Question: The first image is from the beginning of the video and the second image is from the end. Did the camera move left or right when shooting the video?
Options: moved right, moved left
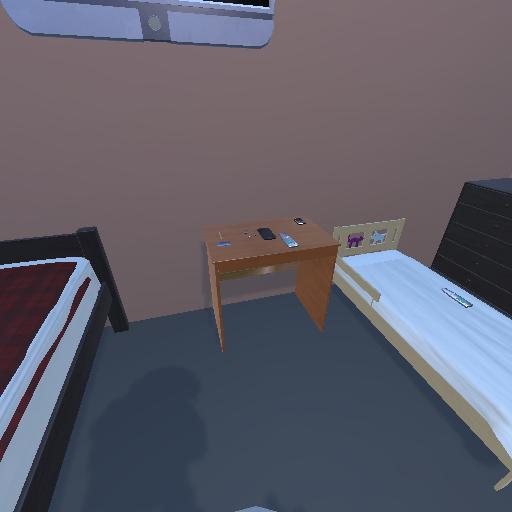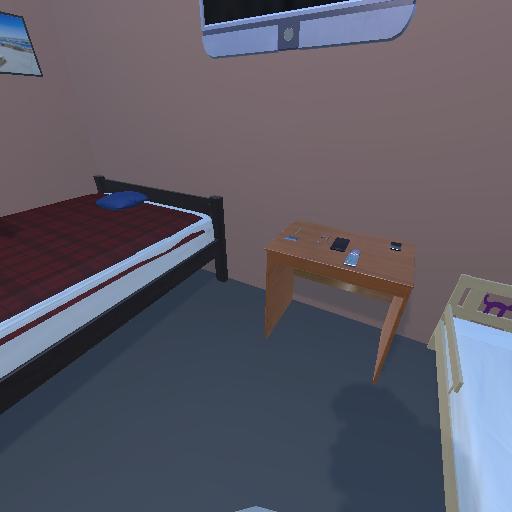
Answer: moved right